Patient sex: M
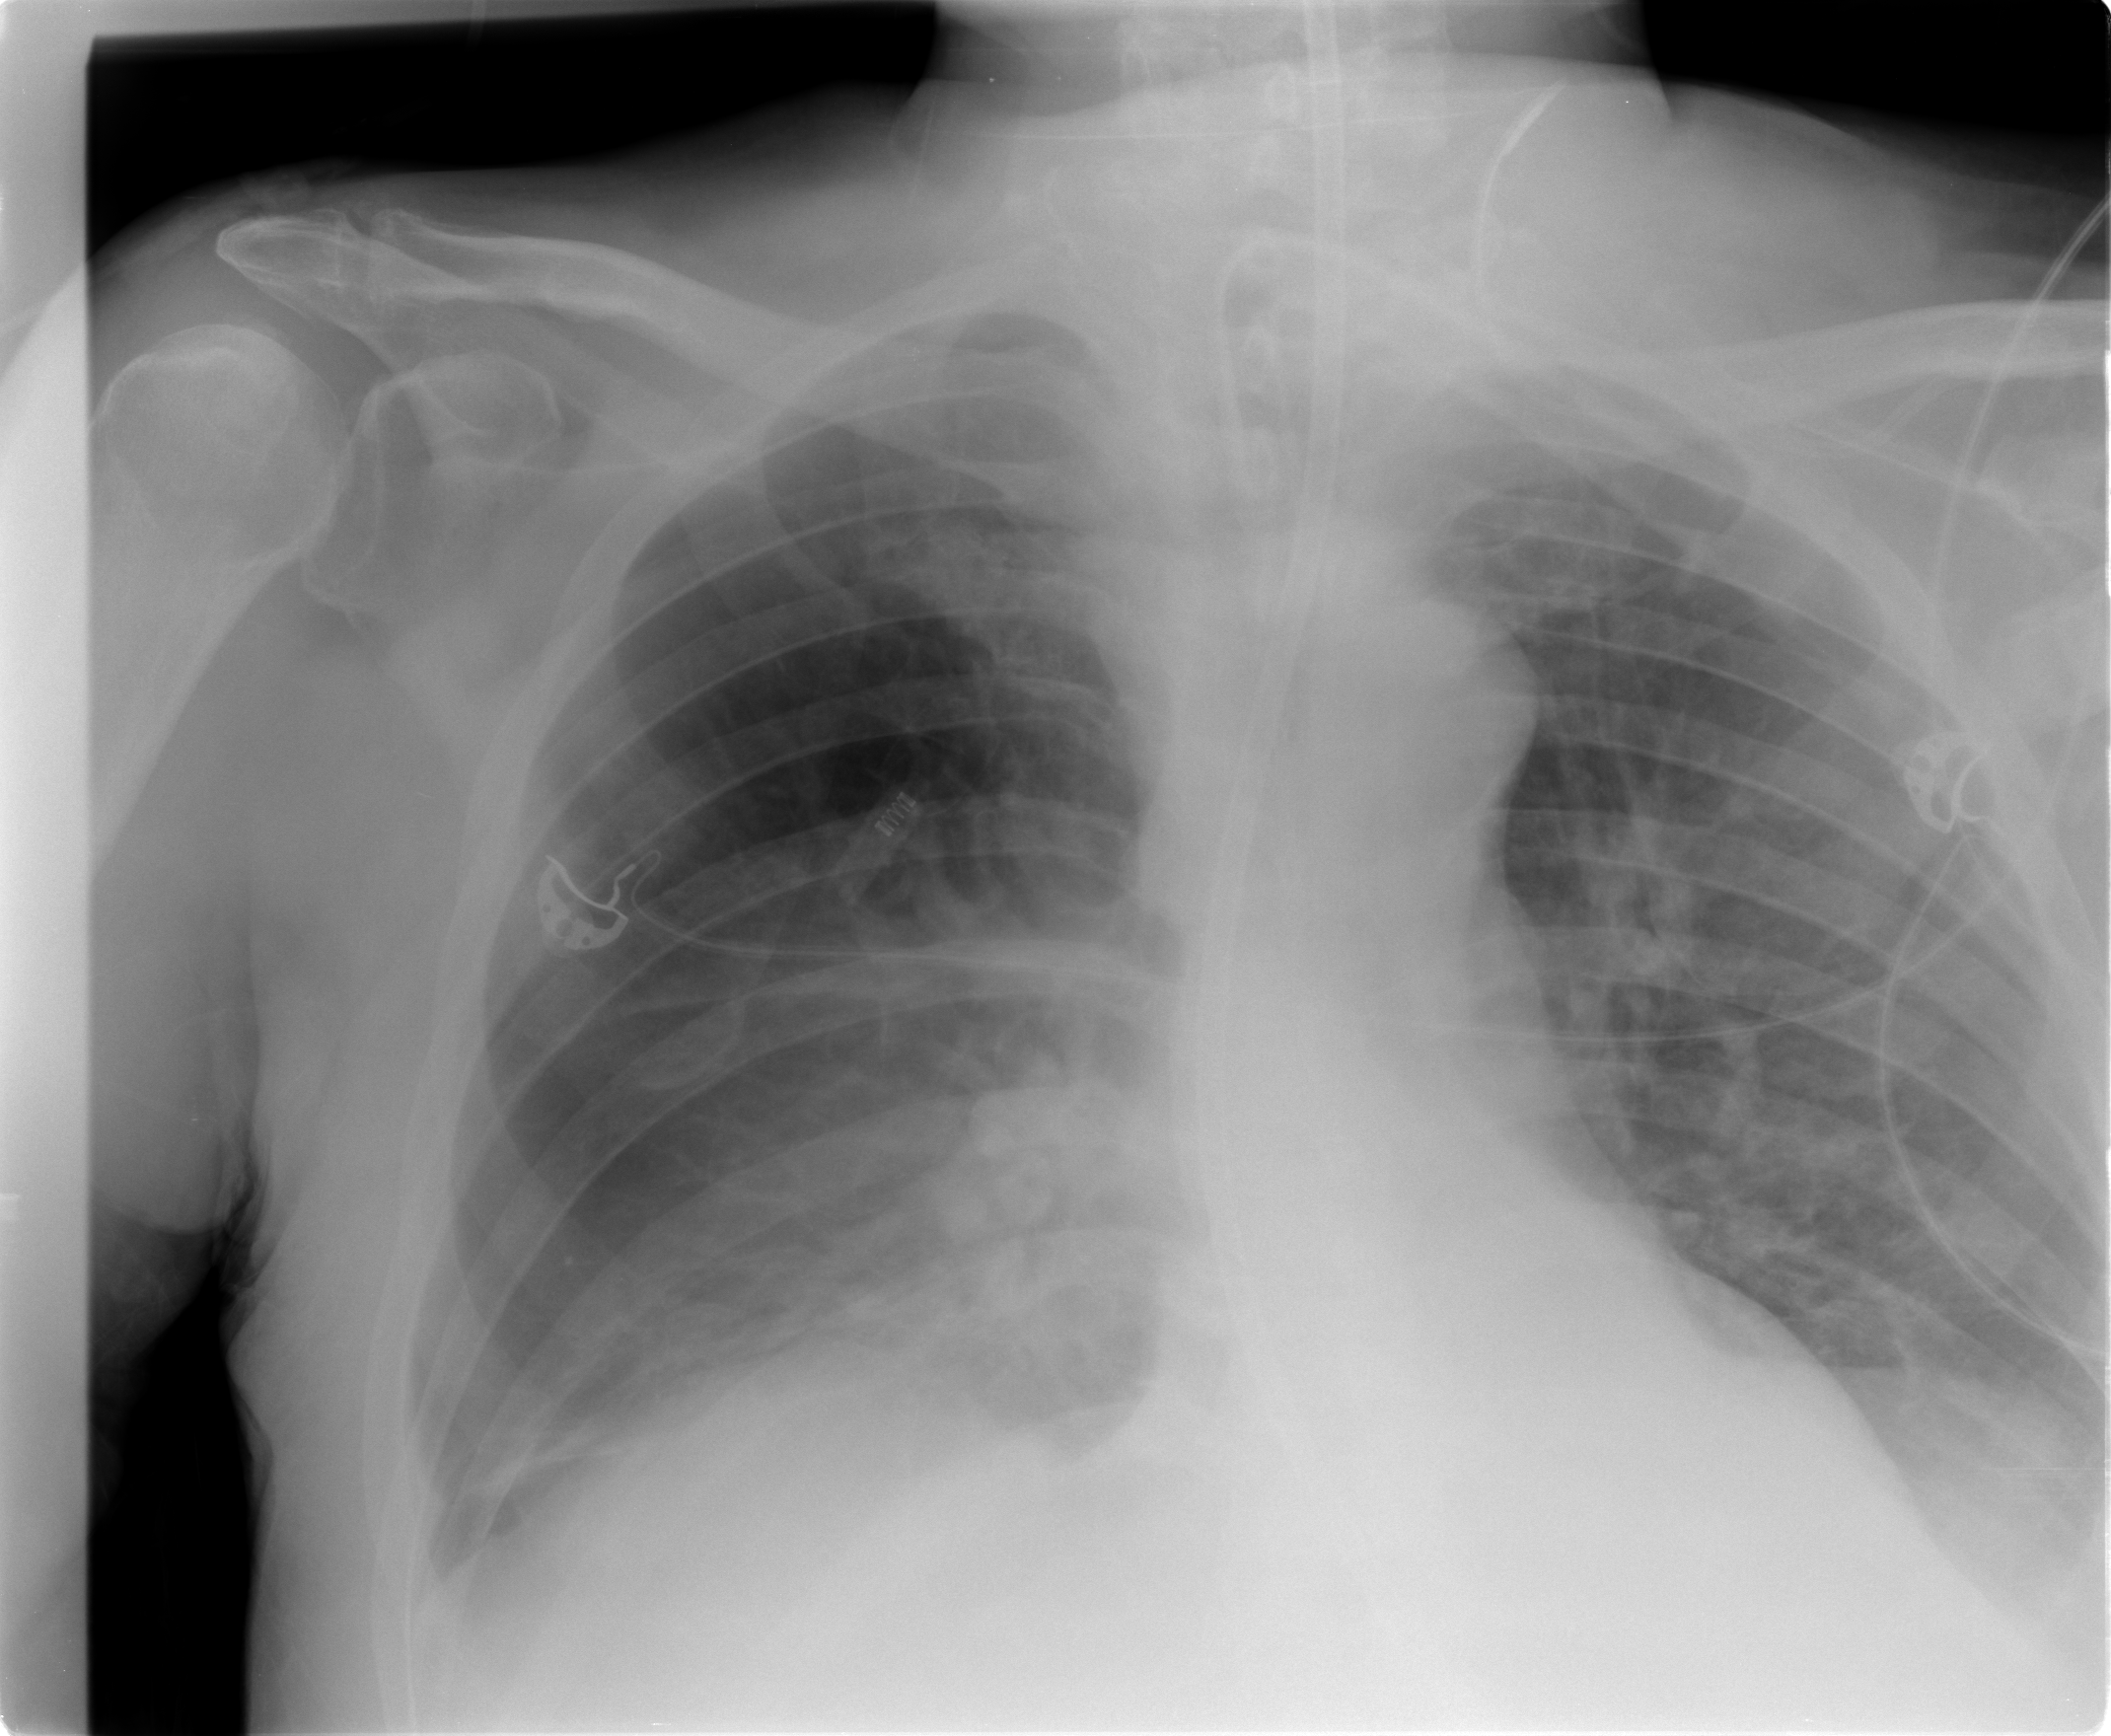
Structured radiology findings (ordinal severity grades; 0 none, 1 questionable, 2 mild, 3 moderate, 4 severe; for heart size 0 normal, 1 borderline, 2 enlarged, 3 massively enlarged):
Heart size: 1
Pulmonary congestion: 2
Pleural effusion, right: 2
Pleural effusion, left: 0
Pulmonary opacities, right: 0
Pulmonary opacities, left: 0
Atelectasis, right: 2
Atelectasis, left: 2